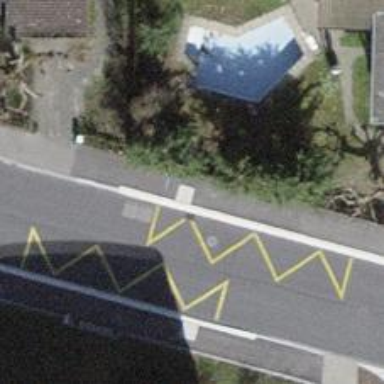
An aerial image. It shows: Bus stop with platform for public transport.